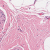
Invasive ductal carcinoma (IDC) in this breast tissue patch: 0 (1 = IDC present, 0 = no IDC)